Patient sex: F
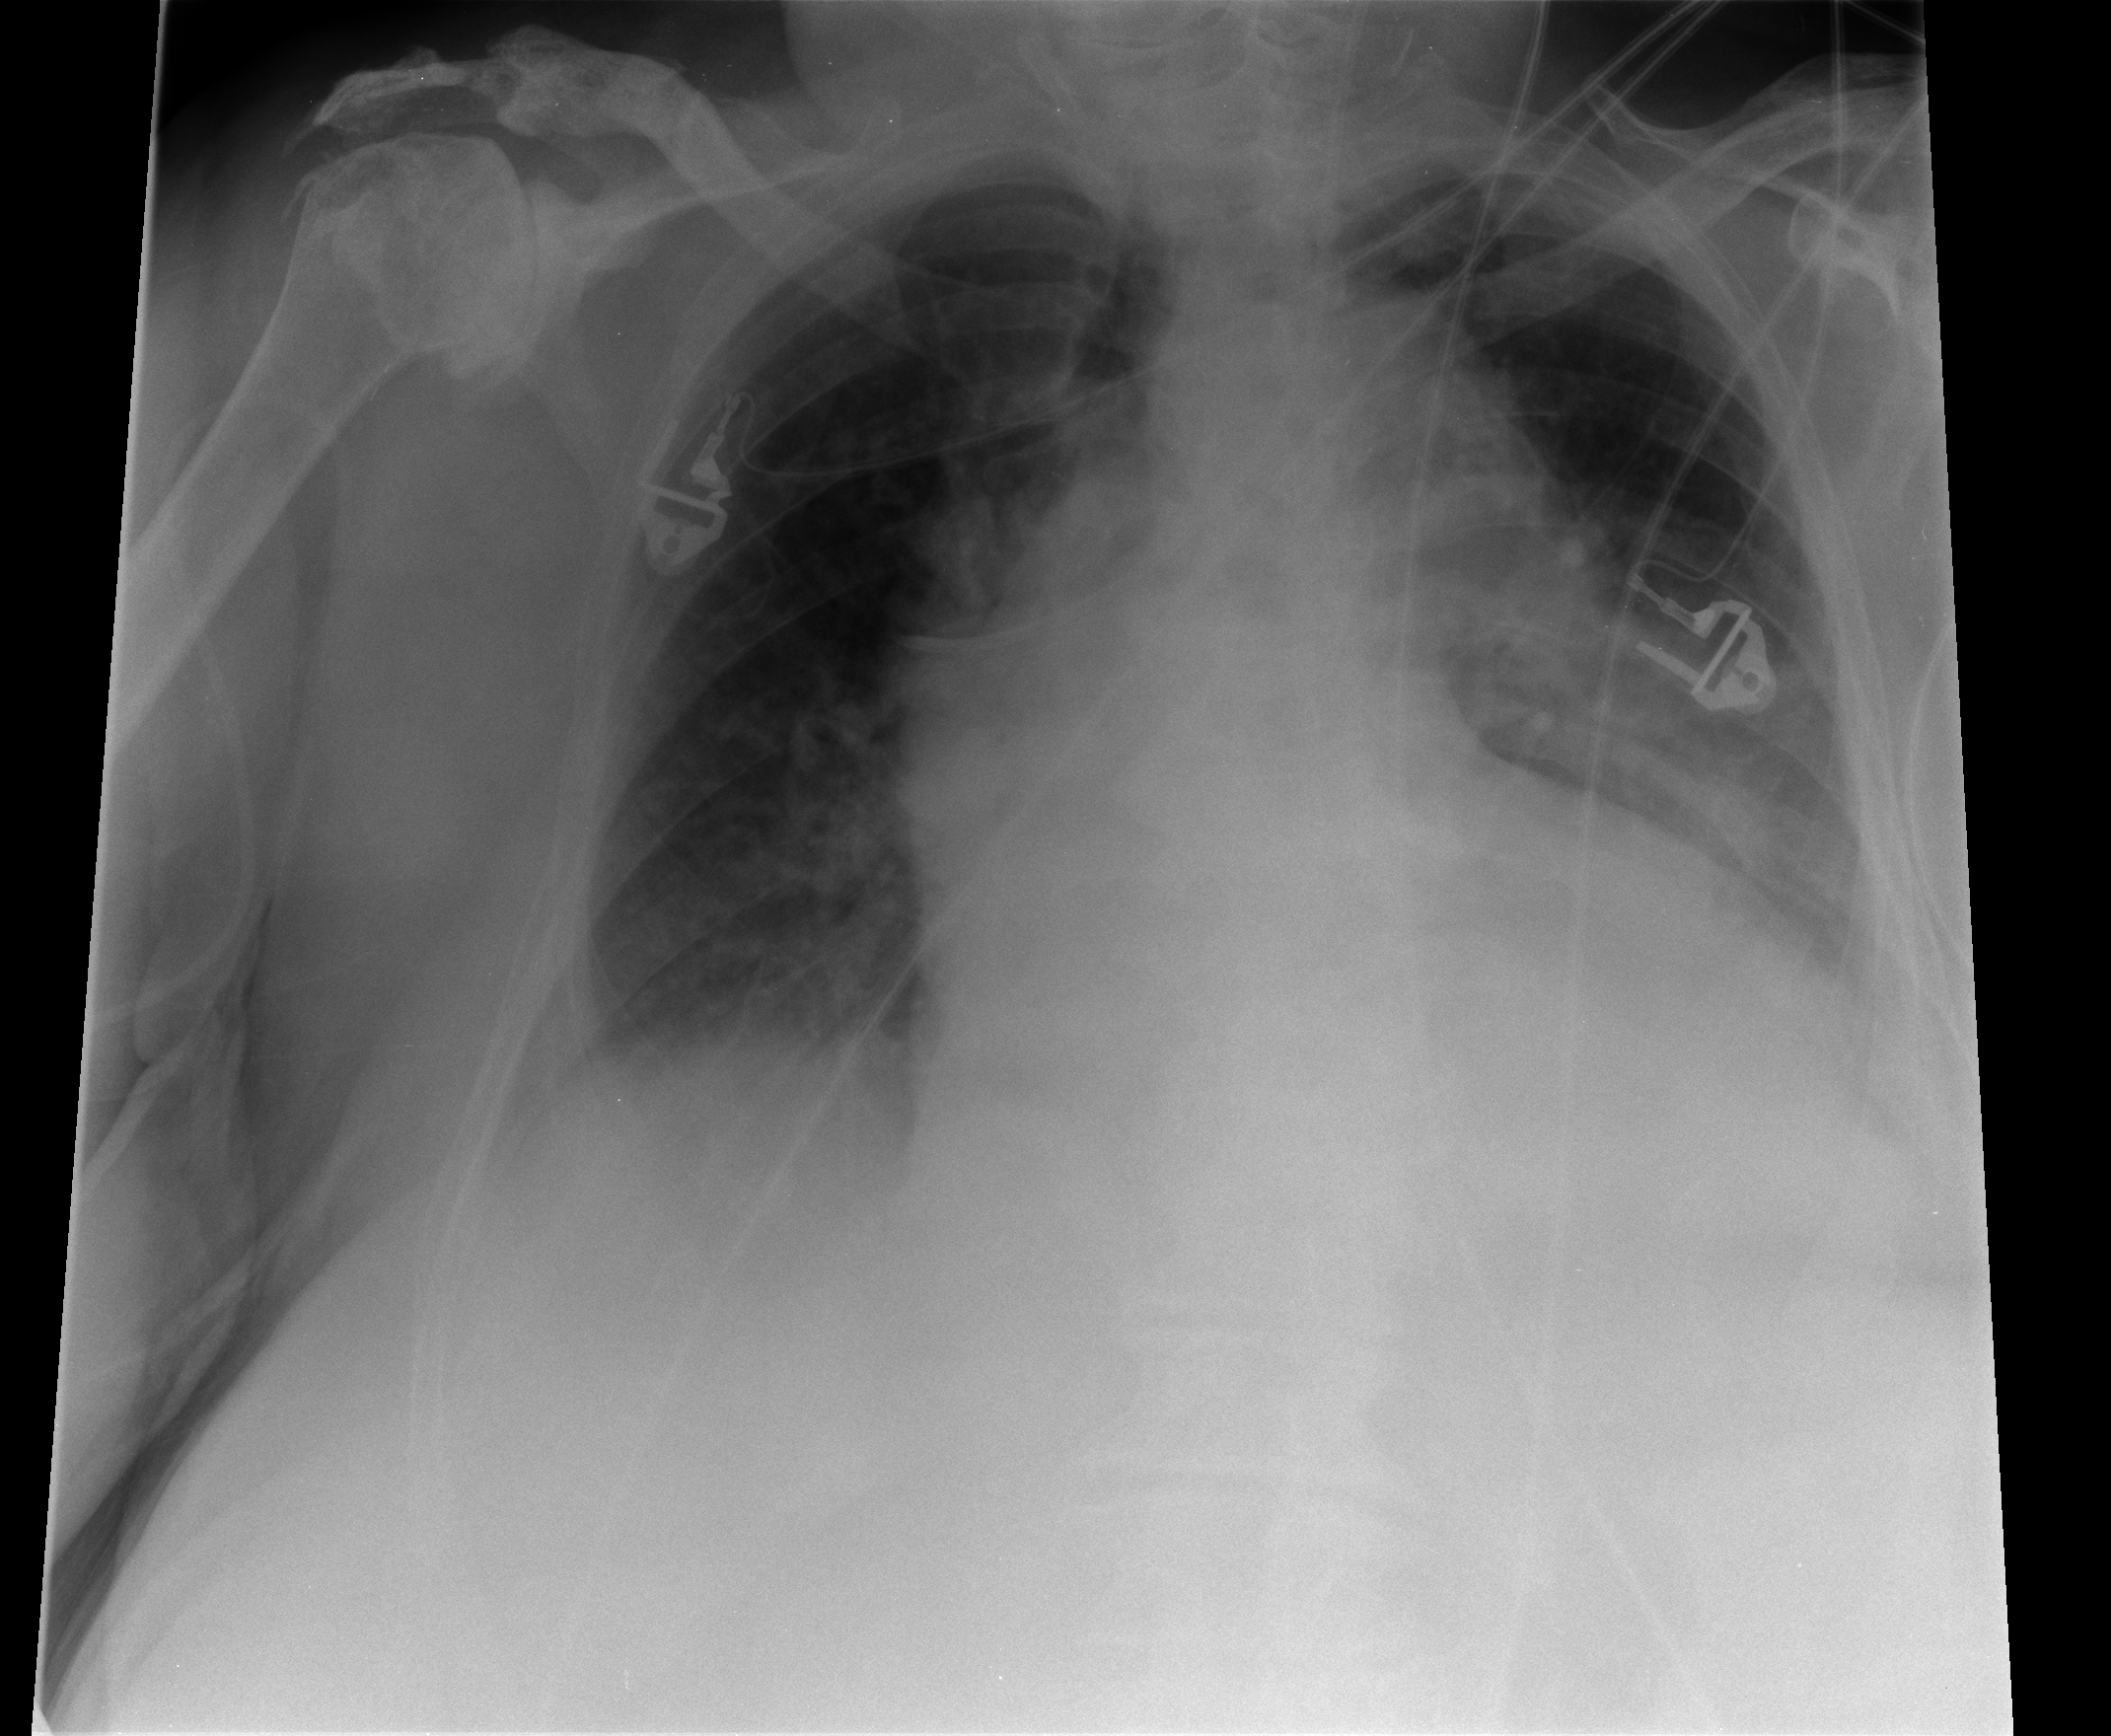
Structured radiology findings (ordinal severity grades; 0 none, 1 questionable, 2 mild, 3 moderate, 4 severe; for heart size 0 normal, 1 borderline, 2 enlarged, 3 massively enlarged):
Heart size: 2
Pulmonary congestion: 2
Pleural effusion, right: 2
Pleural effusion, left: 2
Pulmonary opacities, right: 1
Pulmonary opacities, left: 2
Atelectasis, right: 2
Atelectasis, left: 2